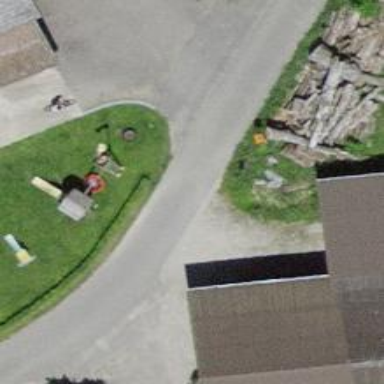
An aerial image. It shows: Aerial marker.